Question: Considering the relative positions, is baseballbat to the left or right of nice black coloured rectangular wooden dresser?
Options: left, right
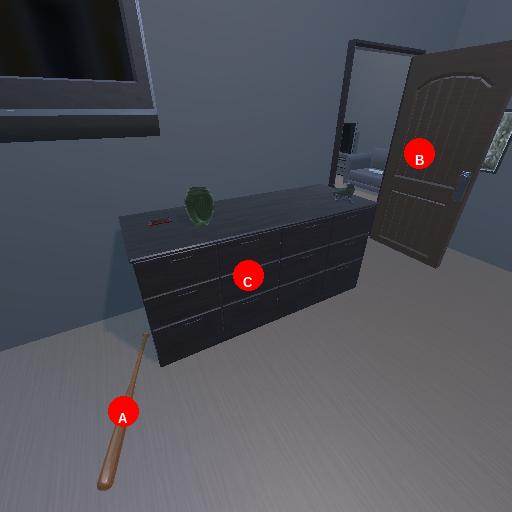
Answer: left